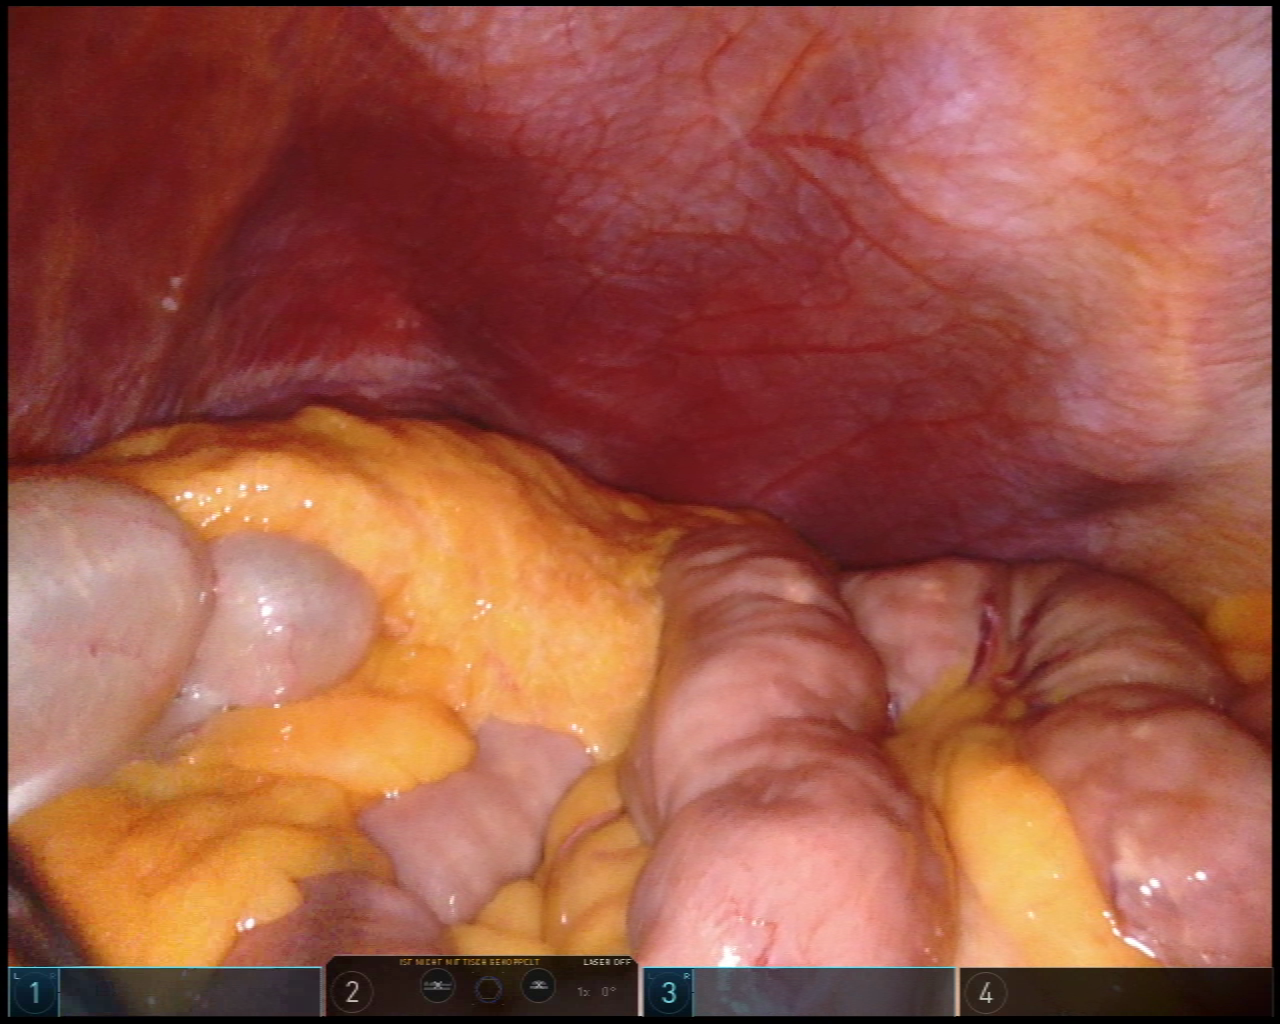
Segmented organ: abdominal_wall
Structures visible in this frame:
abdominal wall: yes
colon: yes
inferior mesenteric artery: no
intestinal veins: no
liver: no
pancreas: no
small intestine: yes
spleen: no
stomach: no
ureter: no
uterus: no
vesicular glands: no